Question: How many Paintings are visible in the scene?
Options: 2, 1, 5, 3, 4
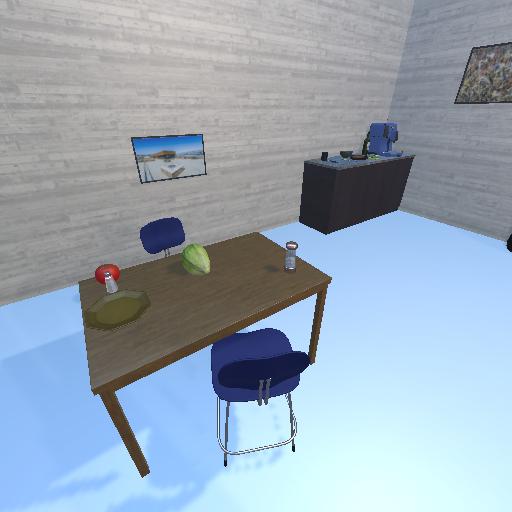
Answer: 2